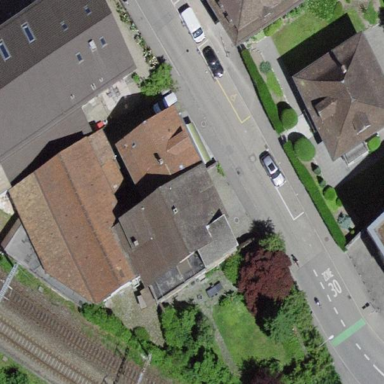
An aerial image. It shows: Semidetached house.